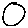
Label: circle